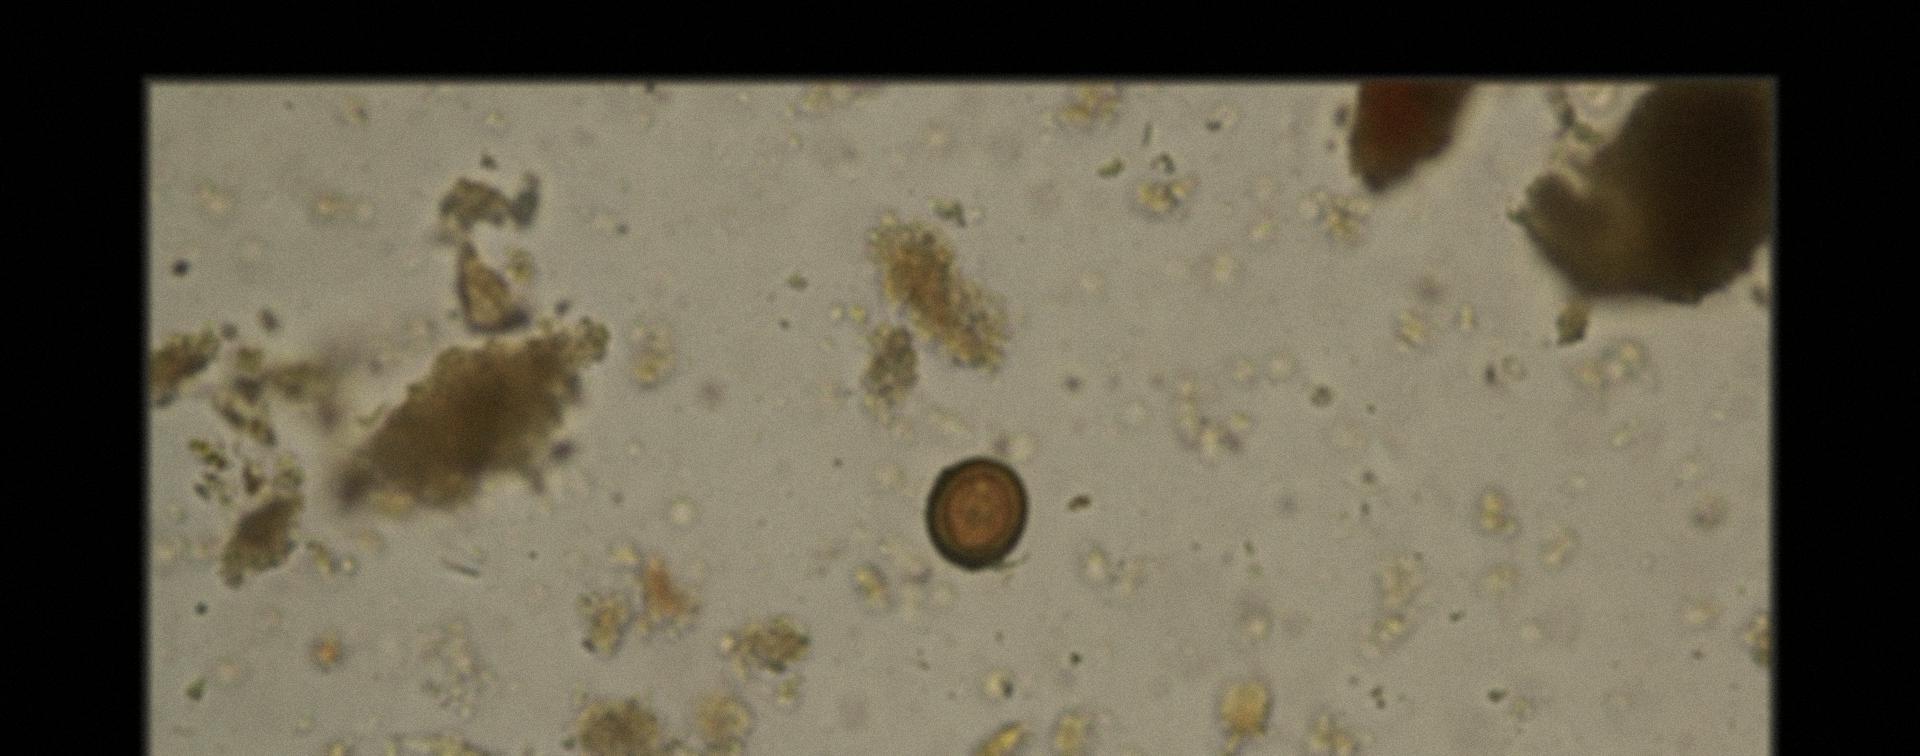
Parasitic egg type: Taenia spp. egg